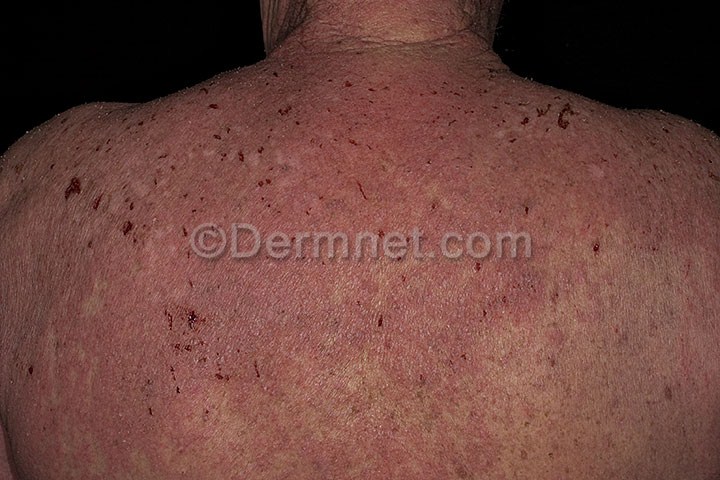
Disease: Atopic Dermatitis Photos